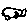
Label: car